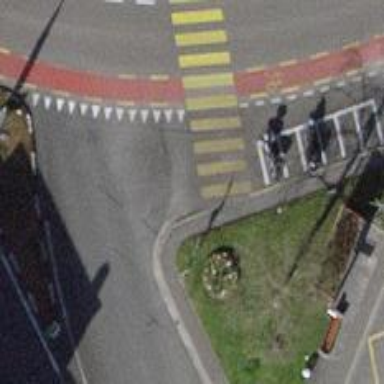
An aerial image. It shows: Raised kerb.